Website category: auto
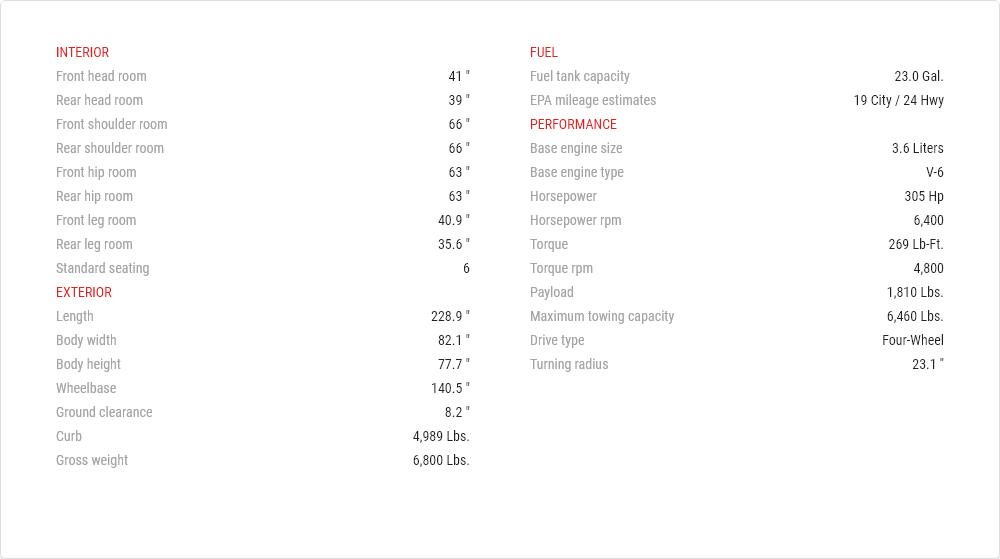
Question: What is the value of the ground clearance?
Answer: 8.2 "

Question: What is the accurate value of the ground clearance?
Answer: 8.2 "

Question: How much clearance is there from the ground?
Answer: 8.2 "

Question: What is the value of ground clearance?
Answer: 8.2 "

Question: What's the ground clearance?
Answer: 8.2 "

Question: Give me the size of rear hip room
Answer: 63 "

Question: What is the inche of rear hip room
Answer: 63 "

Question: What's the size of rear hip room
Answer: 63 "

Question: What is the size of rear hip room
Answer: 63 "

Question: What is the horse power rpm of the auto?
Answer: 6,400

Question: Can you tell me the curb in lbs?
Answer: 4,989 lbs.

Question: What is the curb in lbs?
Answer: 4,989 lbs.

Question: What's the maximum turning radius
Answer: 23.1 ''

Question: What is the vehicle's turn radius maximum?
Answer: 23.1 ''

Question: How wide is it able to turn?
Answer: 23.1 ''

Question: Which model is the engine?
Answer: V-6

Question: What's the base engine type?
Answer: V-6

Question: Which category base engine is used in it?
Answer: V-6

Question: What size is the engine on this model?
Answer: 3.6 liters

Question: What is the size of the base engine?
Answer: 3.6 liters

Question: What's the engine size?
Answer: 3.6 liters

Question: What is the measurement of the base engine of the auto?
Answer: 3.6 liters

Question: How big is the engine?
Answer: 3.6 liters

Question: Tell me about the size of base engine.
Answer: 3.6 liters

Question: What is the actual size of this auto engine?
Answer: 3.6 liters

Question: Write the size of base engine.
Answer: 3.6 liters

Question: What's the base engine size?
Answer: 3.6 liters

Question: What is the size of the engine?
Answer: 3.6 liters

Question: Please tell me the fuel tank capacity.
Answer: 23.0 gal.

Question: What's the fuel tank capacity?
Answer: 23.0 gal.

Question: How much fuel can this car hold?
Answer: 23.0 gal.

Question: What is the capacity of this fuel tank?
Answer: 23.0 gal.

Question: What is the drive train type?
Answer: four-wheel

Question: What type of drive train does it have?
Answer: four-wheel

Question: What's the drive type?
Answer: four-wheel

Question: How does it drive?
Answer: four-wheel

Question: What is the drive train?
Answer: four-wheel

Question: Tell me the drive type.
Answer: four-wheel

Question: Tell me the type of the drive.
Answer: four-wheel

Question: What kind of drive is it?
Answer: four-wheel

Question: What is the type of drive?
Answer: four-wheel

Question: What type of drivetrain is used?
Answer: four-wheel

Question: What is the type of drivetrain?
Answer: four-wheel

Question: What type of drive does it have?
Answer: four-wheel

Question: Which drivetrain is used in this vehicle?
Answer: four-wheel

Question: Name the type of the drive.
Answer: four-wheel

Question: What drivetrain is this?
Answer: four-wheel

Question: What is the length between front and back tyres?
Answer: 140.5 "

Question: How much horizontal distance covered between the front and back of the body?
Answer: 140.5 "

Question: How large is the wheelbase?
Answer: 140.5 "

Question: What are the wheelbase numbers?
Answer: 140.5 "

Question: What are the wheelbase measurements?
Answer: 140.5 "

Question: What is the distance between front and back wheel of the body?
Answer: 140.5 "

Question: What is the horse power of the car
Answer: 305 hp

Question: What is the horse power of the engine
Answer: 305 hp

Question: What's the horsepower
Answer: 305 hp

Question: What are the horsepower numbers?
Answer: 305 hp

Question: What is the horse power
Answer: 305 hp

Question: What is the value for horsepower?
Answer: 305 hp

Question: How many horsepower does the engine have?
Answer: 305 hp

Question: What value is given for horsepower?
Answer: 305 hp

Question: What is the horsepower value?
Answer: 305 hp

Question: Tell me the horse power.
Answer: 305 hp

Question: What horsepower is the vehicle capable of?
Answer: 305 hp